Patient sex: M
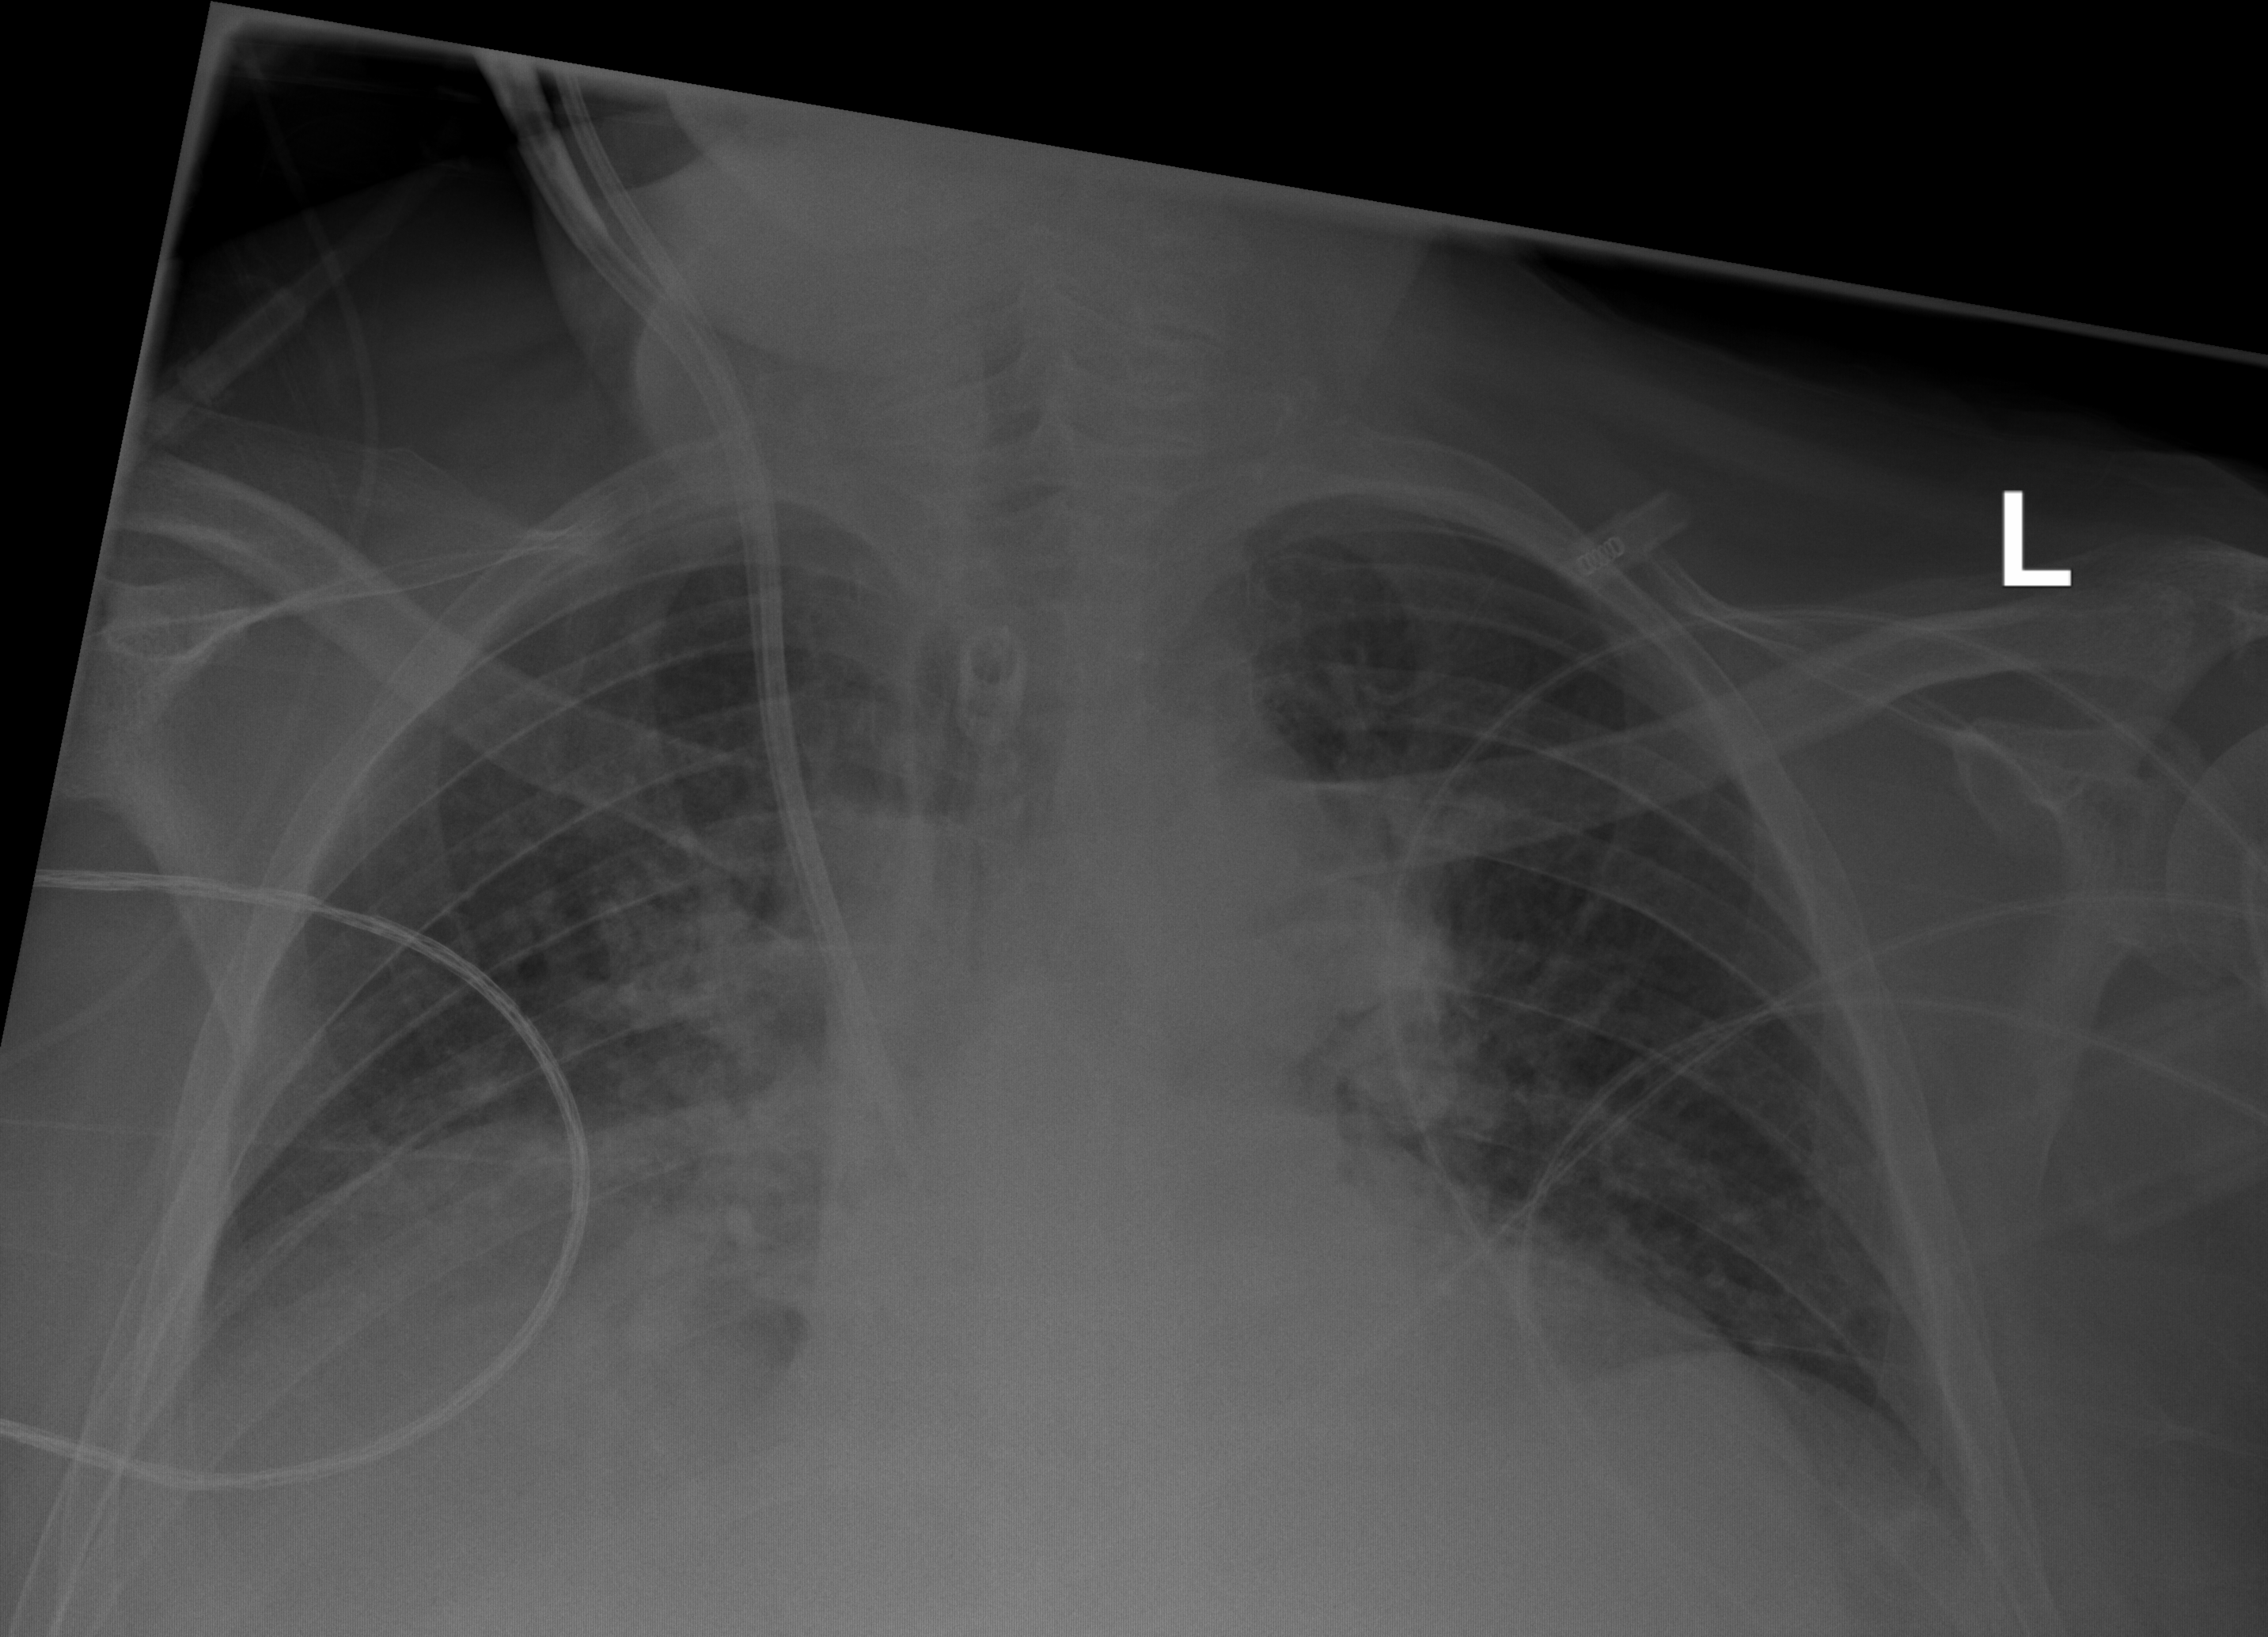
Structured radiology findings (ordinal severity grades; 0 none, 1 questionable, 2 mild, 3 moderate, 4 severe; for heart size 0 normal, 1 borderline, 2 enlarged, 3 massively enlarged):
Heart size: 2
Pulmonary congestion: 2
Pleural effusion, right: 2
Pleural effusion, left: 0
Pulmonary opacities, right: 1
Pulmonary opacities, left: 1
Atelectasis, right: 2
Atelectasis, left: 2